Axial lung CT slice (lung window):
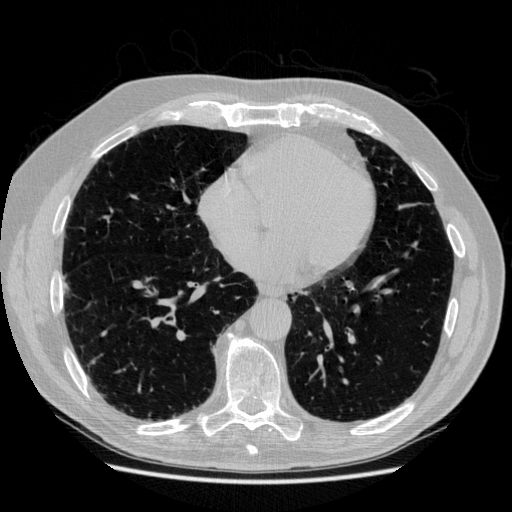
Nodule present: no